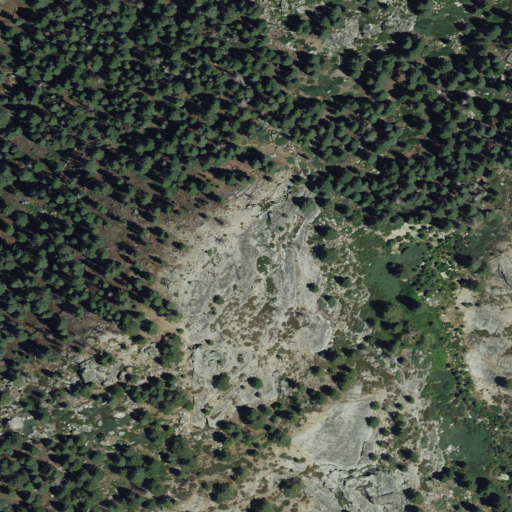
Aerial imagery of ridge(s) in California named Conifer Ridge containing evergreen forest and shrub